六年级 · 画法几何学
 先按 $2: 1$ 的比画出长方形放大后的图形，再按 $1: 2$ 的比画出三角形缩小后的图形。

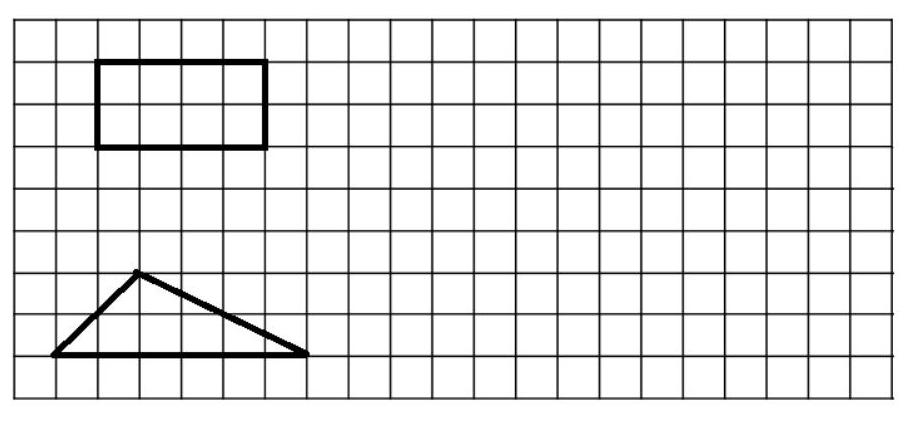
答案: 见详解